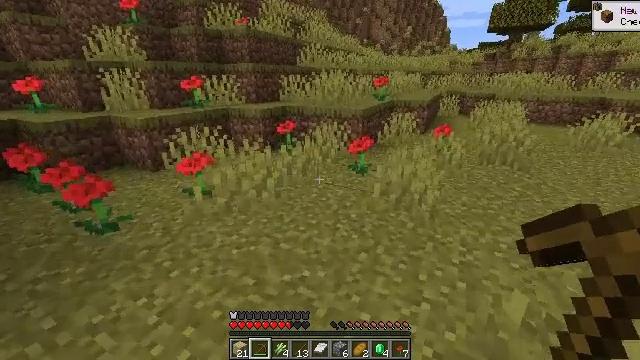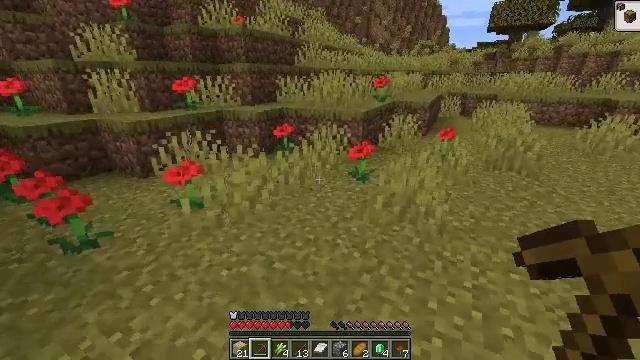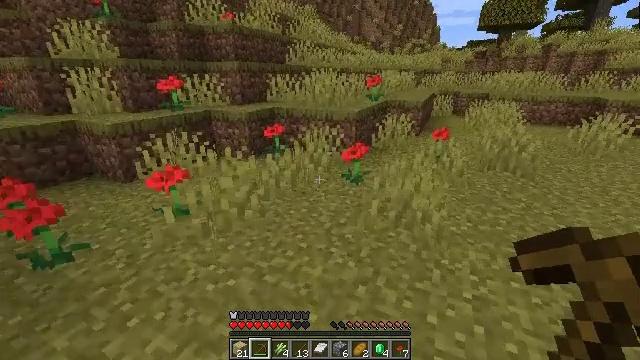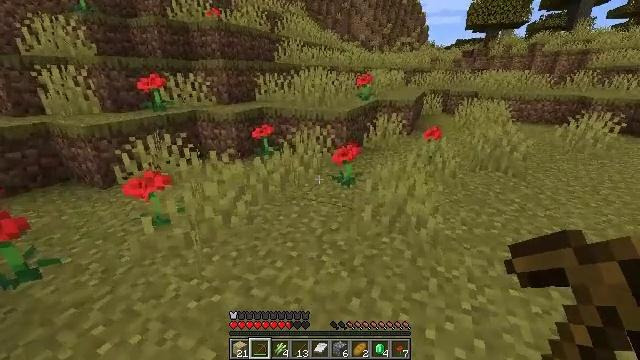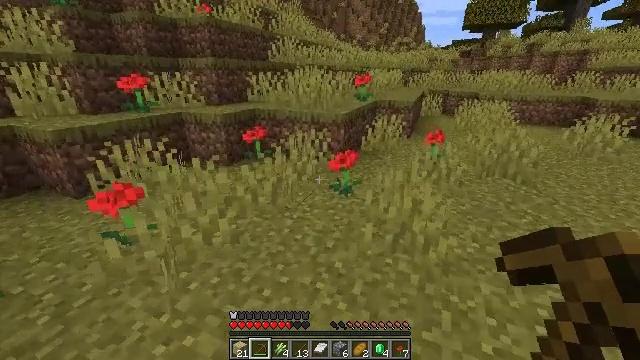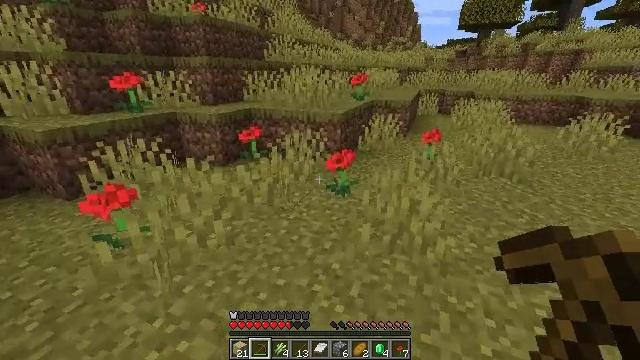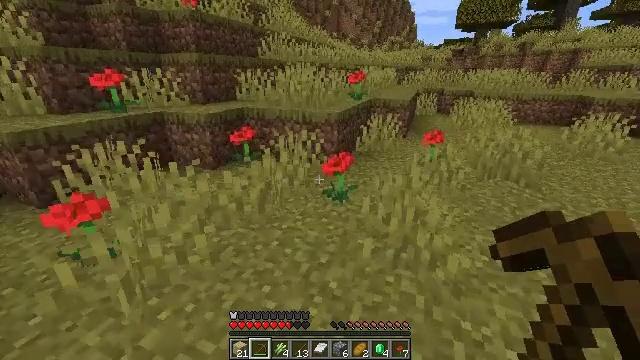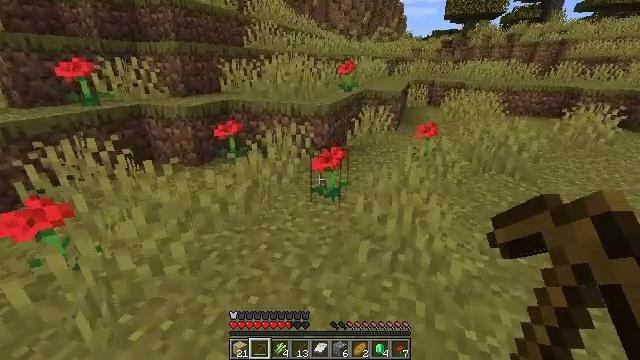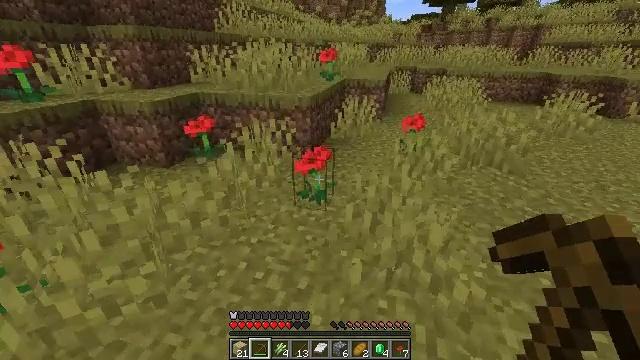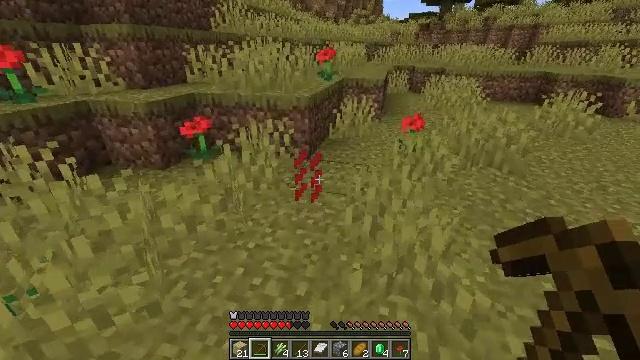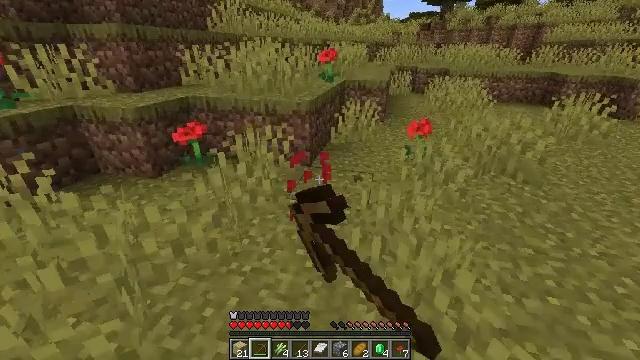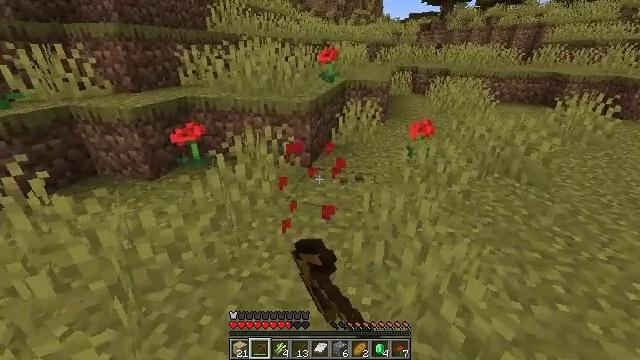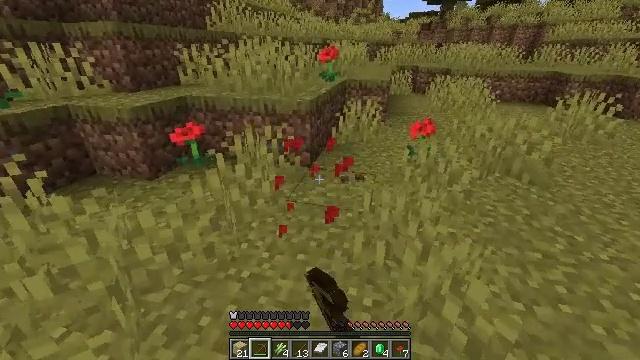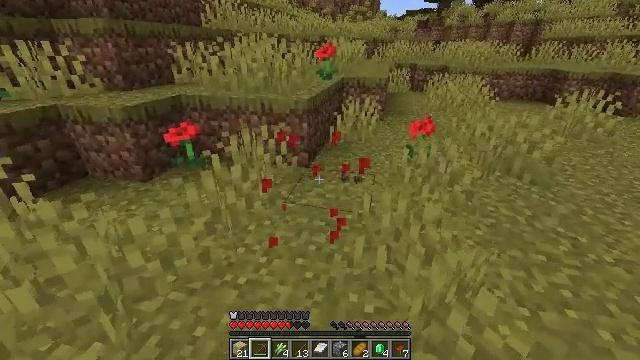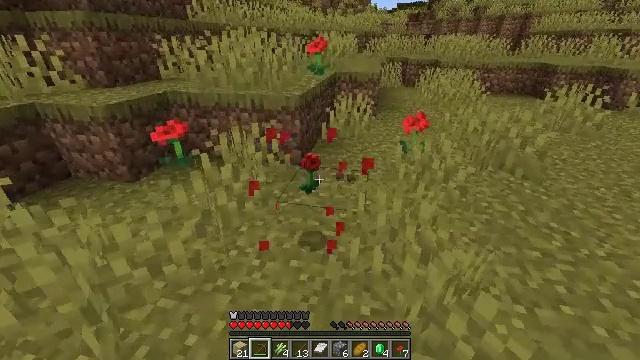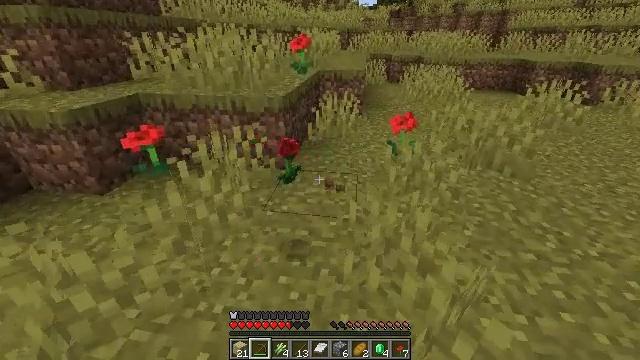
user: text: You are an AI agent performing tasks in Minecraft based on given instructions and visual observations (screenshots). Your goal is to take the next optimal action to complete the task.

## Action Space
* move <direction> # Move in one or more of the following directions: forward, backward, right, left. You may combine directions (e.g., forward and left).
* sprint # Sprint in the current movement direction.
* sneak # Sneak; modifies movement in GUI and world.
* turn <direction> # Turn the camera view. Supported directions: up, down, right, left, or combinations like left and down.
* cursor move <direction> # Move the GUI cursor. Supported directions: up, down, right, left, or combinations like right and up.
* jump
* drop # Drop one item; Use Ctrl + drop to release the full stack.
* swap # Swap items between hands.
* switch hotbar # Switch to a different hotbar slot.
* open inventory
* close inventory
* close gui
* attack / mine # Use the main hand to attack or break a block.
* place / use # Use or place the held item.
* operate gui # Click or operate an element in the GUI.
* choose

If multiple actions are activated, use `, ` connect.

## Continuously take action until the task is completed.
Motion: motion action
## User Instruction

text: Collect the poppy by clicking on it.
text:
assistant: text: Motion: move forward
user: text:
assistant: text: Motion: move forward, turn right
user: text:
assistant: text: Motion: move forward, turn right
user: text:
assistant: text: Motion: move forward
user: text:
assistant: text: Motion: move forward
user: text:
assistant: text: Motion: move forward
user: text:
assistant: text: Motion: move forward, turn right and down
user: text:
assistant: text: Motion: move forward, turn right and down
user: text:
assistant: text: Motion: move forward, attack / mine
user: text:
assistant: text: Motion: attack / mine
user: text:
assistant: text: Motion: attack / mine
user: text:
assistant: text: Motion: no_op
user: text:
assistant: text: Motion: move forward
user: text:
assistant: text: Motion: move forward, turn right and down
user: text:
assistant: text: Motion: move forward, turn right
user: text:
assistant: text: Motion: move forward, turn right
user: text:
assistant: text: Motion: move forward, turn right
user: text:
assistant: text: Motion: move forward
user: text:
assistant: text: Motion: move forward, turn right
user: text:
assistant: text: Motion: move forward, turn right
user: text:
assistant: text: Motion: move forward, turn right
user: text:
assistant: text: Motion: move forward, turn right
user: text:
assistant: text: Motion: move forward, turn right
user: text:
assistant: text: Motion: move forward, turn right
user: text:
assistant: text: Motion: move forward
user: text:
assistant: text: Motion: move forward, turn right and down, attack / mine
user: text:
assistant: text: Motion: turn down, attack / mine
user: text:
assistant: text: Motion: turn left and down
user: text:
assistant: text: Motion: move forward, turn left and up
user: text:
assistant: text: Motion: move forward, turn left and up